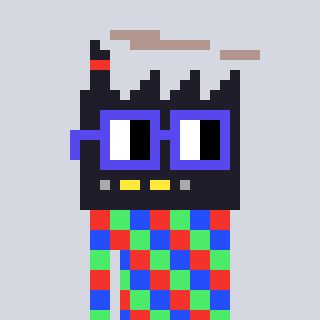
a pixel art character with square blue glasses, a factory-shaped head and a peachy-colored body on a cool background